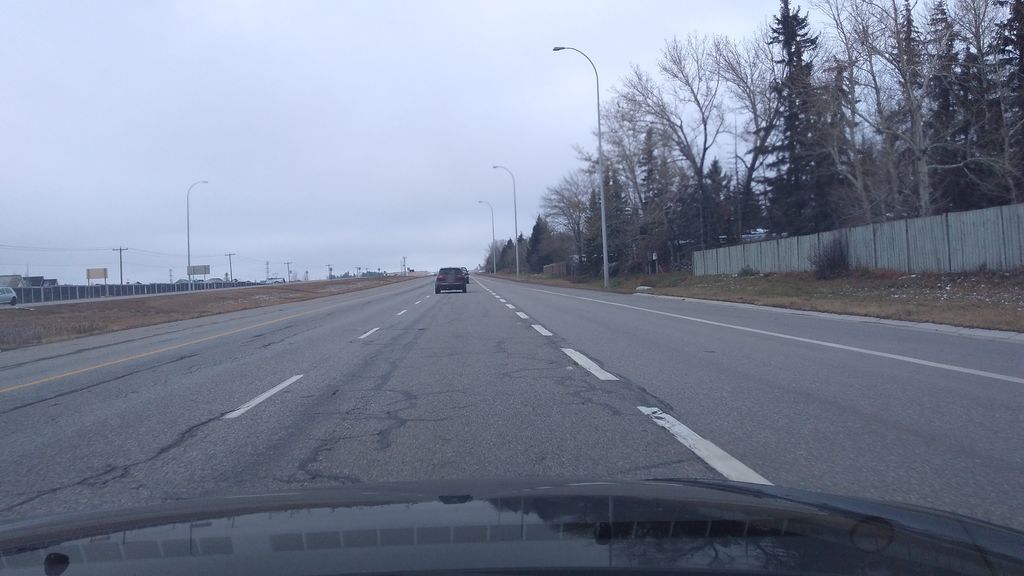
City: calgary